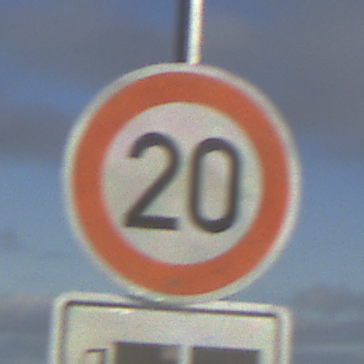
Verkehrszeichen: Geschwindigkeit20
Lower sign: HinweisDurchSinnbild16
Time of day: SunriseSunset
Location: Outdoor (Nature)
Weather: PartlyCloudy
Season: NotSpecified
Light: Natural